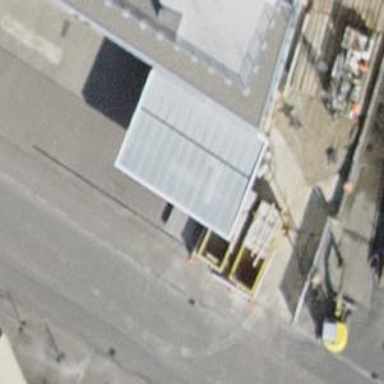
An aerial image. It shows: Fuel station.